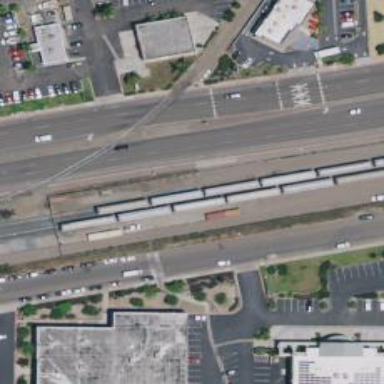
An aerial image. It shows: Rail spur service.